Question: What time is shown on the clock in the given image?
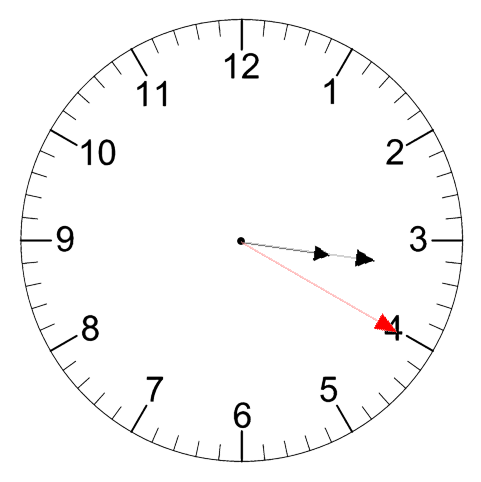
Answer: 03:16:20